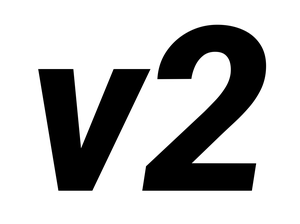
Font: Roboto-Italic_ExtraBold_Italic